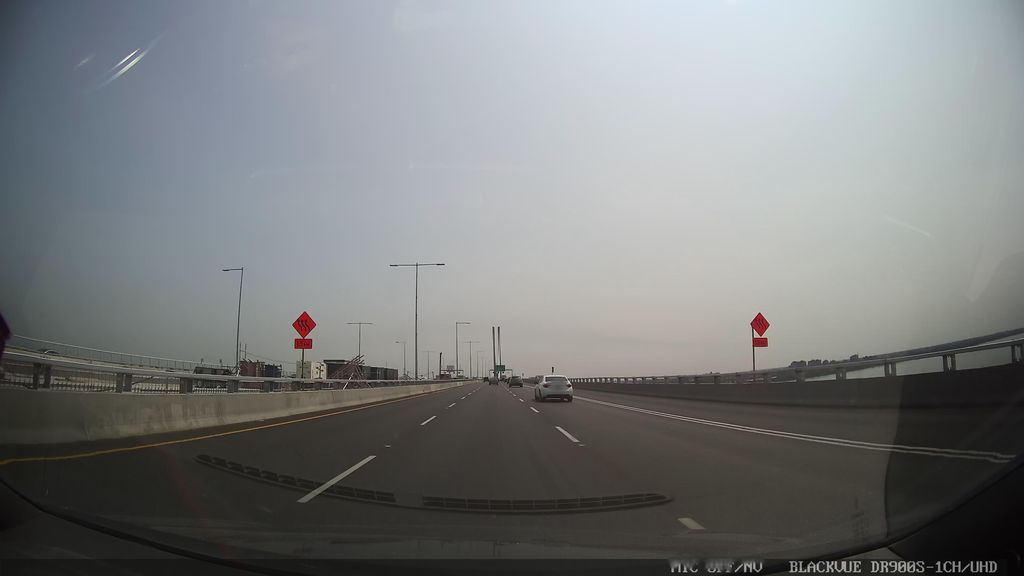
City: montreal